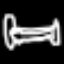
Label: bed